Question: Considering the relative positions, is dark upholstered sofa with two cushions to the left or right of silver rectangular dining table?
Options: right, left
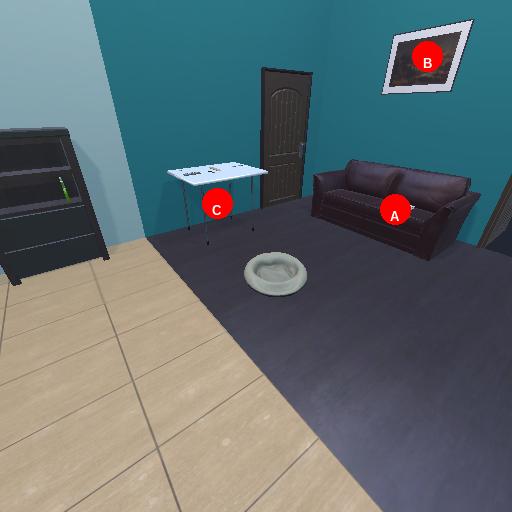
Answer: right